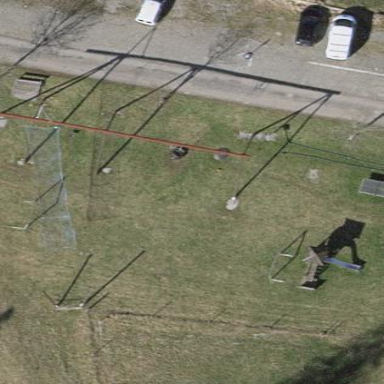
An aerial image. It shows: Playground area for leisure land.